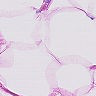
Metastatic tissue present: no